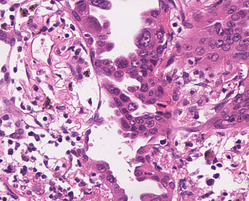
Tumor epithelial tissue: yes
Tumor-associated stroma tissue: yes
Normal tissue: no